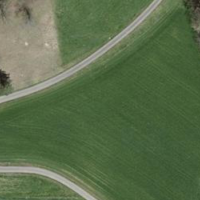
EUNIS habitat code: 52
Species observed at this site:
Tettigonia viridissima
Gryllus campestris
Vanessa atalanta
Lacerta agilis
Aglais urticae
Boloria dia